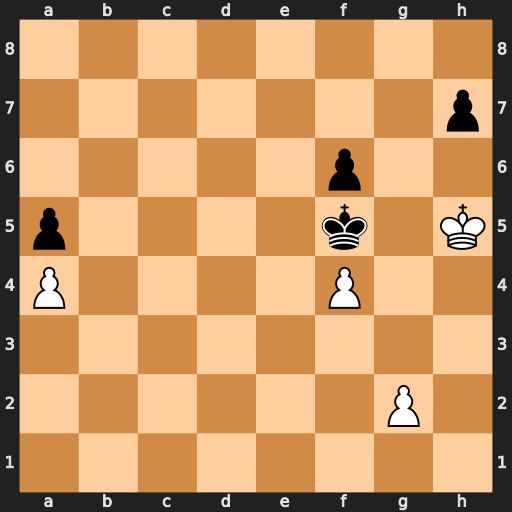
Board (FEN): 8/7p/5p2/p4k1K/P4P2/8/6P1/8
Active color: w
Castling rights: -
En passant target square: -
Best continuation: g3 Ke4 Kg4 Ke3 Kf5 Kf2 Kxf6